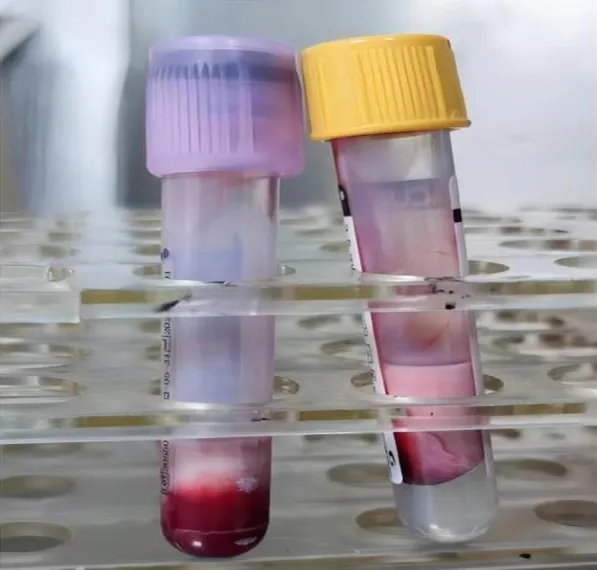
Images showing the milky blood on admission.
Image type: radiology (x_ray)